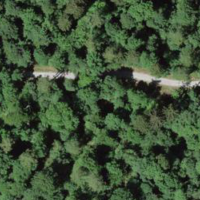
EUNIS habitat code: 41
Species observed at this site:
Allium ursinum